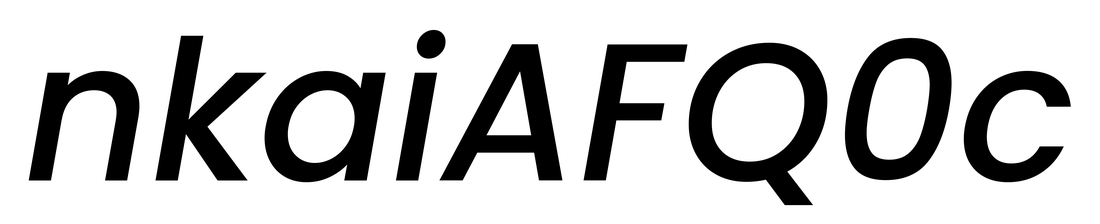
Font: Poppins-MediumItalic